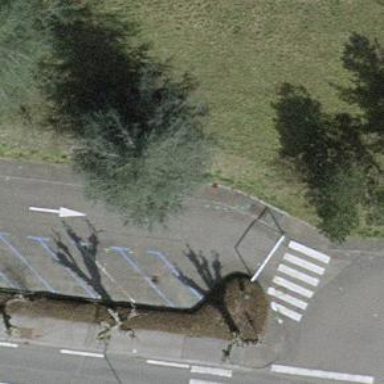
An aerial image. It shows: Zebra crossing on the road.